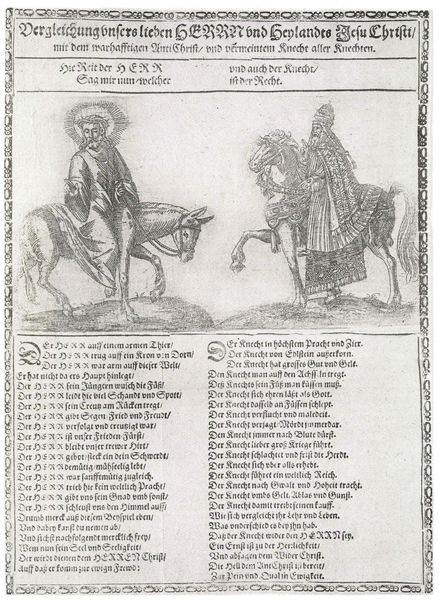
Titel: Vergleichung vnsers lieben HERRN vnd Heylandts
Institution: (Seriendruck)
Schlagwörter: gott, kampf, kopf, mann, umhang, menschen, frau, tiere, bart, bibel, rahmen, bild, kirche, gewand, mantel, stoff, personen, blatt, krone, ohren, esel, pferd, pferde, reiter, deutschland, hufe, reiten, schweif, sprung, zügel, schrift, papier, zwei, grafik, linien, spalten, rand, kaiser, könig, papst, geneigt, glaube, religion, strahlen, druck, stich, titel, seite, illustration, text, zeitung, buchstaben, überschrift, worte, herrscher, ritter, buchseite, heiligenschein, nimbus, christus, jesus, jesus christus, antik, heben, mittelalter, gedicht, reichtum, heiliger, heilig, armut, heiland, jerusalem, gruß, dornenkrone, texte, herscher, knecht, bil, vergleich, segensgestus, majuskel, anonym, gru, liste, gegenüberstellung, blockbuch, alte schrift, shristus, 2 heilige, juesus, buchselte